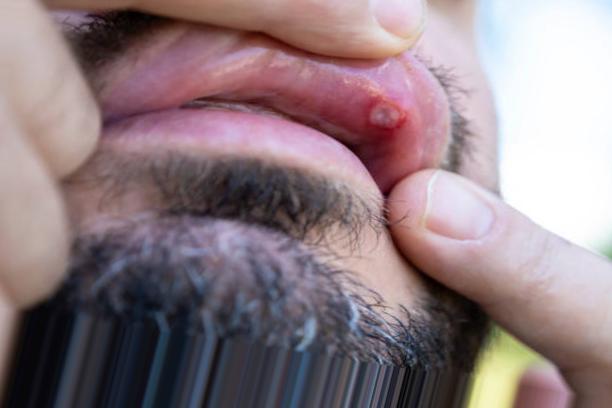
Condition: Mouth Ulcer